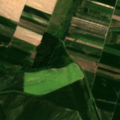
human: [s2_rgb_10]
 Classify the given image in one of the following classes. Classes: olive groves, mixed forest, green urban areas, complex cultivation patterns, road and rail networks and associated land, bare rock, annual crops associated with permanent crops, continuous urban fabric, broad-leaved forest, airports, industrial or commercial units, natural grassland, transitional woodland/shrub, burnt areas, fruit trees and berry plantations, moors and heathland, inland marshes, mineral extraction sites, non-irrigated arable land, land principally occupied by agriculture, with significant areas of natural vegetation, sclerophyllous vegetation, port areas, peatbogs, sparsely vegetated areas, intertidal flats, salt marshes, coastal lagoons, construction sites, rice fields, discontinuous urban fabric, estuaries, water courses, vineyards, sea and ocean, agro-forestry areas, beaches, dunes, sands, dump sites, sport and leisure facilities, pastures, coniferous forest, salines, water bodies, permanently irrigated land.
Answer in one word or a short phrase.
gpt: non-irrigated arable land, complex cultivation patterns